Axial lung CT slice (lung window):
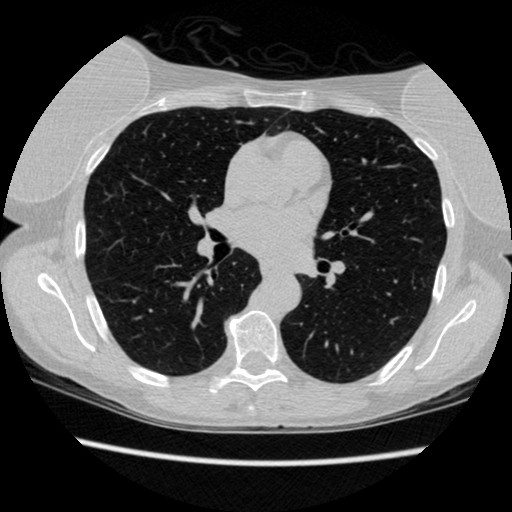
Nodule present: no